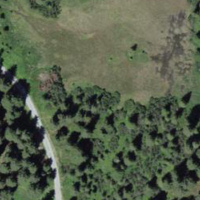
EUNIS habitat code: 23
Species observed at this site:
Parnassia palustris